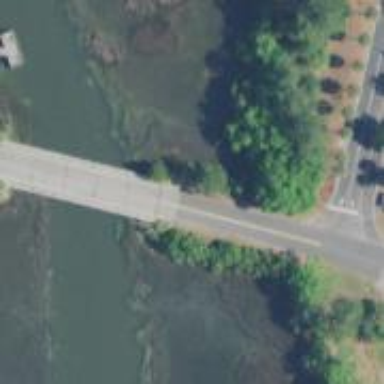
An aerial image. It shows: Secondary road with bridge.